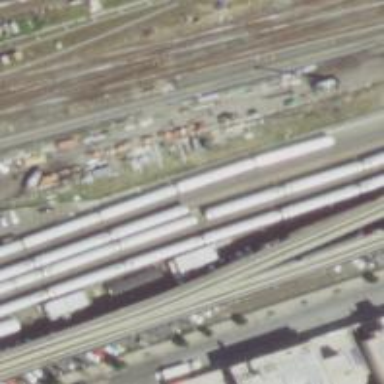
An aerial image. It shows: Electrified rail yard for railway service.